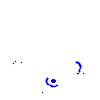
Particle: kaon